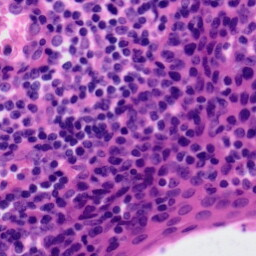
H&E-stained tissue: Tonsil